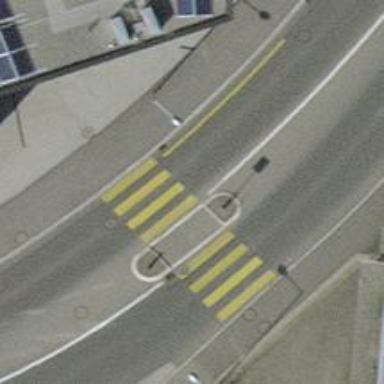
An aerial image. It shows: Zebra crossing with crossing island.